Field crop: maize
Growth stage: 2
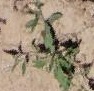
Species: atriplex